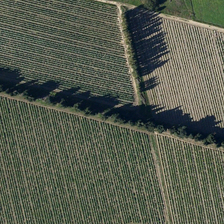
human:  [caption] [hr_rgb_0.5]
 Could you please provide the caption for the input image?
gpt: two crossed lines of green trees are in several pieces of farmlands .

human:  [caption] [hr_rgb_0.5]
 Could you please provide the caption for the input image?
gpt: a few crooked paths pass through the farm .

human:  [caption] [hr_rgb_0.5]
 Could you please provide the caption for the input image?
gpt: two crossed lines of green trees are in several pieces of farmlands .

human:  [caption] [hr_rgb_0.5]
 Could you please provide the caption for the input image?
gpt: the little farm consists of grass and crops .

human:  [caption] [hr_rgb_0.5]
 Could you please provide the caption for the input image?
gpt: the little farm consists of grass and crops .